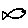
Label: fish